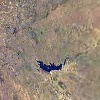
Label: land